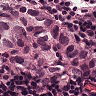
Metastatic tissue present: yes